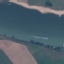
Land use / land cover: River